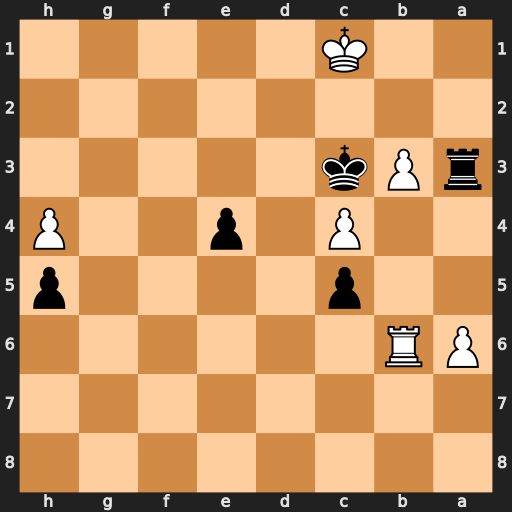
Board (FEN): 8/8/PR6/2p4p/2P1p2P/rPk5/8/2K5
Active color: b
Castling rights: -
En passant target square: -
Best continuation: Ra1#